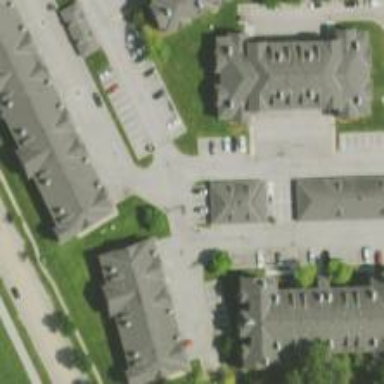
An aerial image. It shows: Living street.